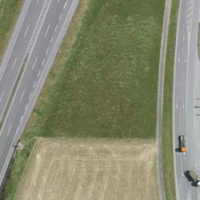
EUNIS habitat code: 57
Species observed at this site:
Milvus milvus
Populus tremula